Field crop: maize
Growth stage: 2
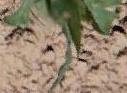
Species: maize